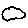
Label: cloud